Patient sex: M
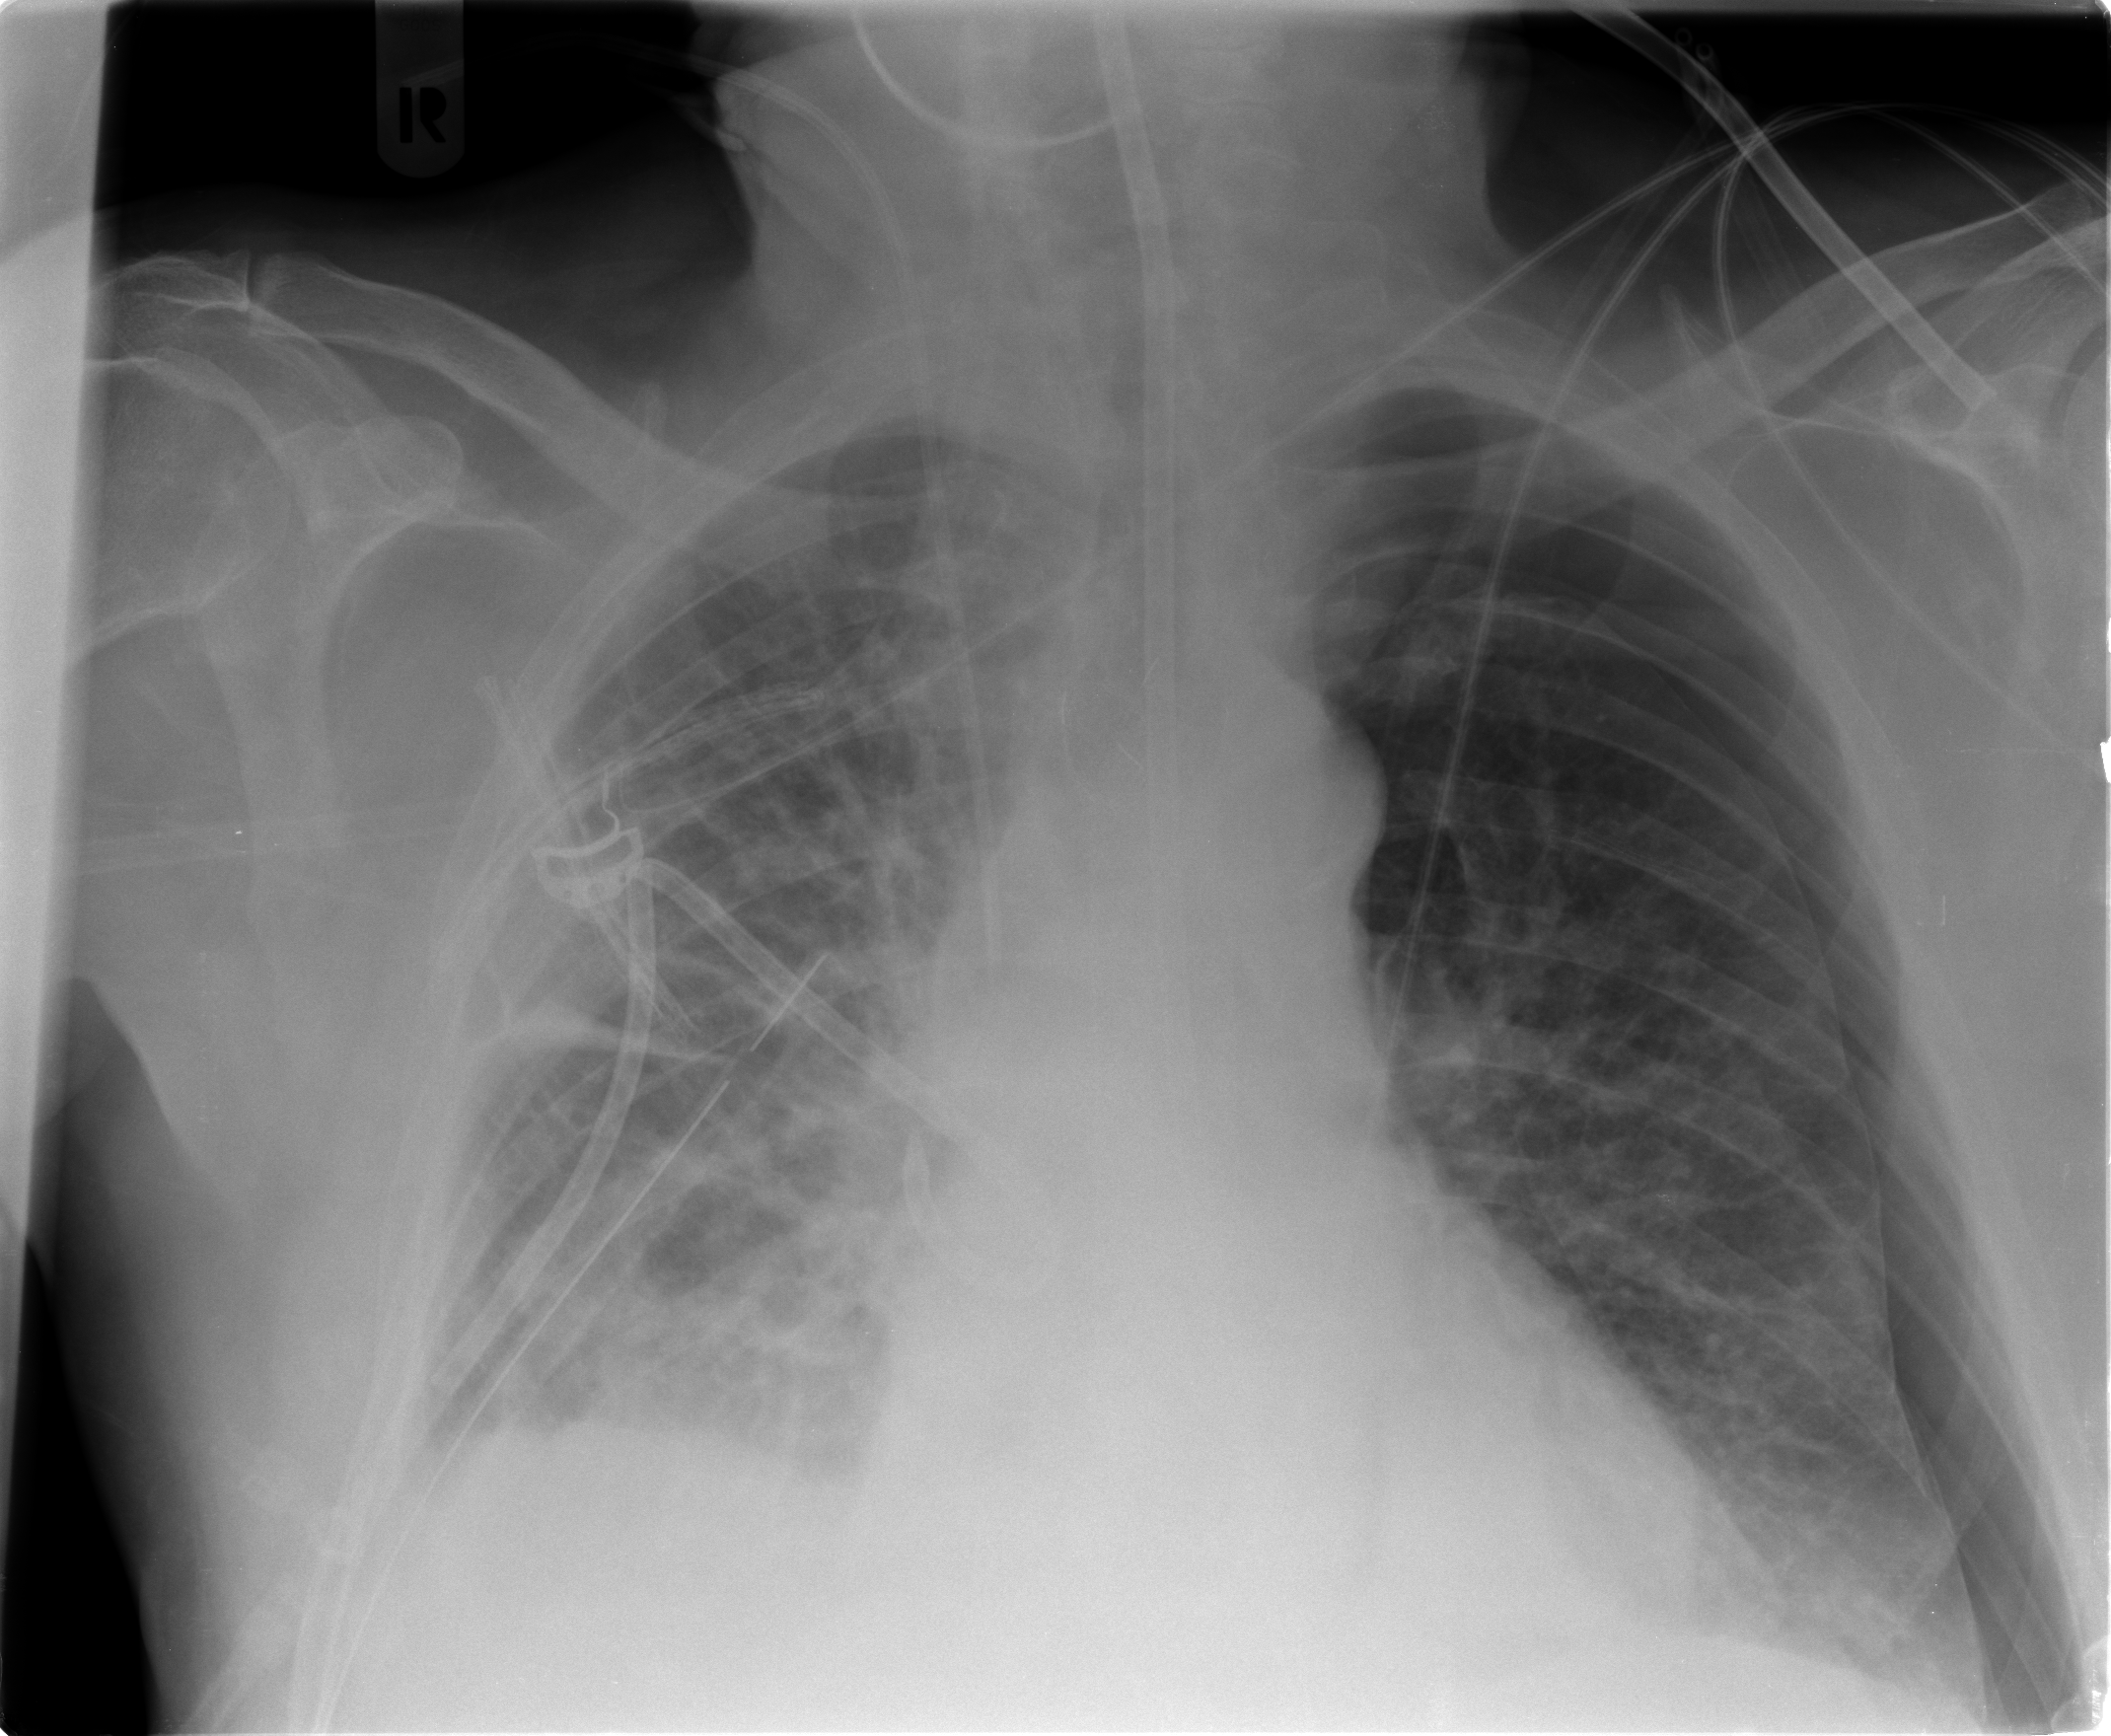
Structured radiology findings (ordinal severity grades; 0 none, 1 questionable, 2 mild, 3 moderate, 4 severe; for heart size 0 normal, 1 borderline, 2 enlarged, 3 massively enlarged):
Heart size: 0
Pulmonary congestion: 2
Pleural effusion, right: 2
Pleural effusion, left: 2
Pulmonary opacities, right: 2
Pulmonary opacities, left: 0
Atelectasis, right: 3
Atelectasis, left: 2